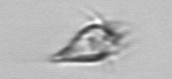
Label: Paratontonia_gracillima